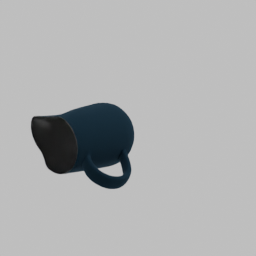
Label: decoration